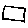
Label: square